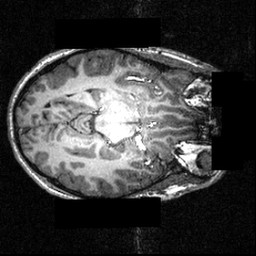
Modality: T1w
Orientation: axial
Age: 21
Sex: male
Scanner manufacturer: siemens
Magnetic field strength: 3.951 T
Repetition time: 1.5 s
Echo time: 0.00335 s